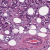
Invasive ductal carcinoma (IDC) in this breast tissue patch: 1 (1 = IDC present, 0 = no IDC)